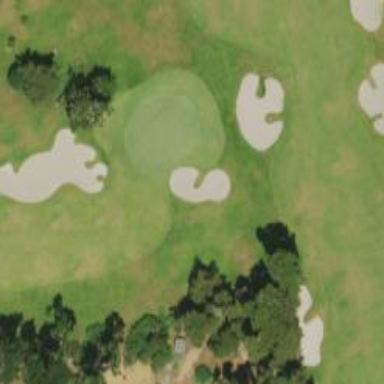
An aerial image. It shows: Golf hole.